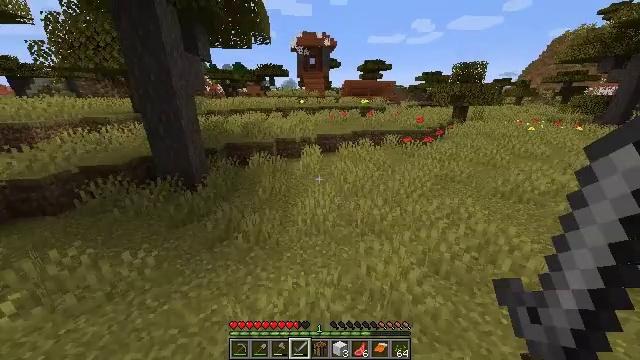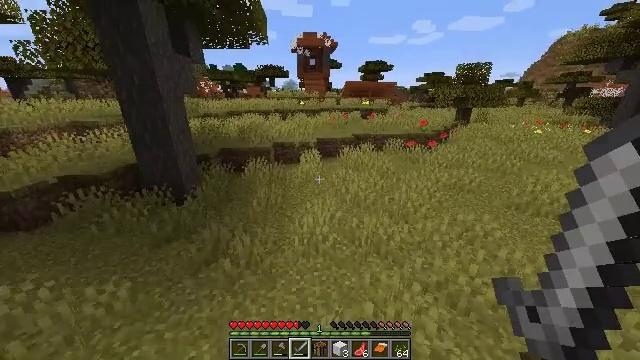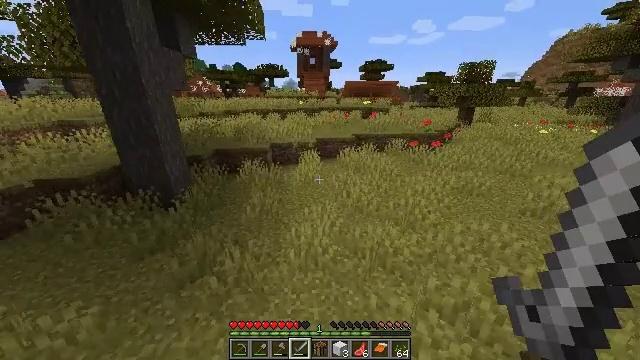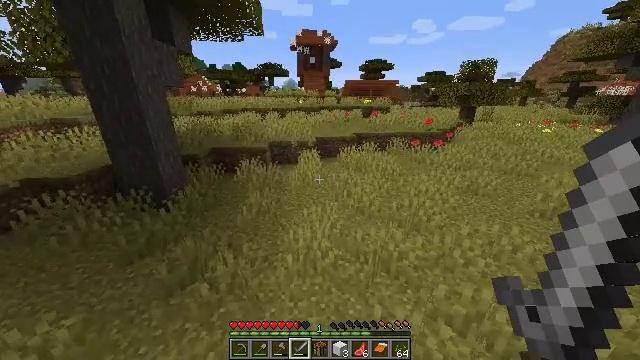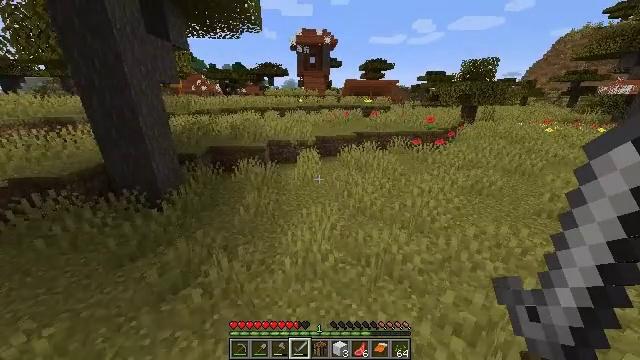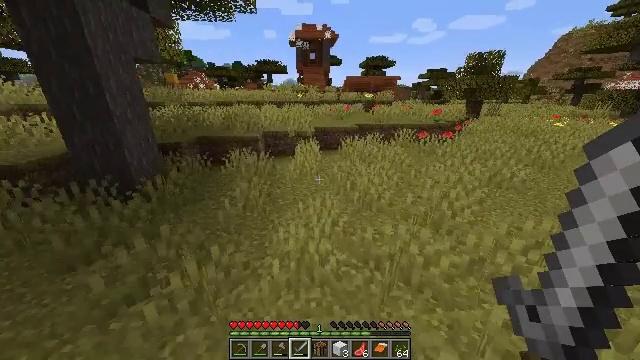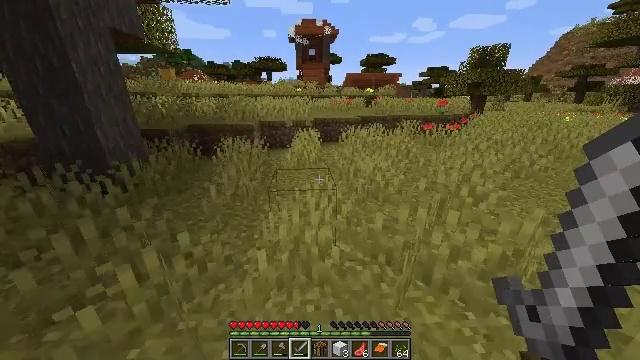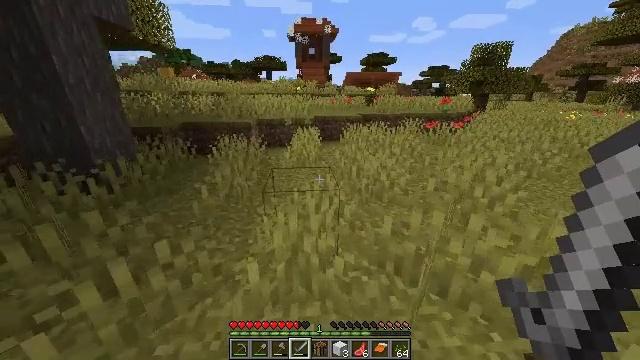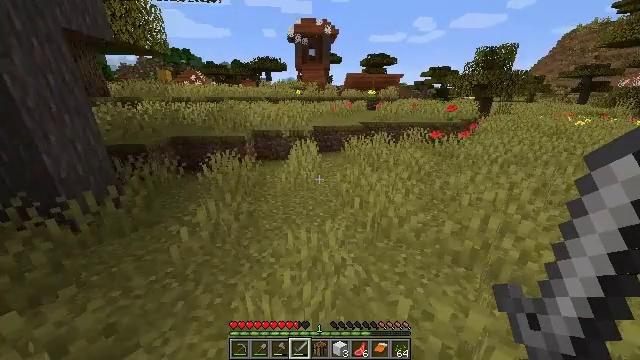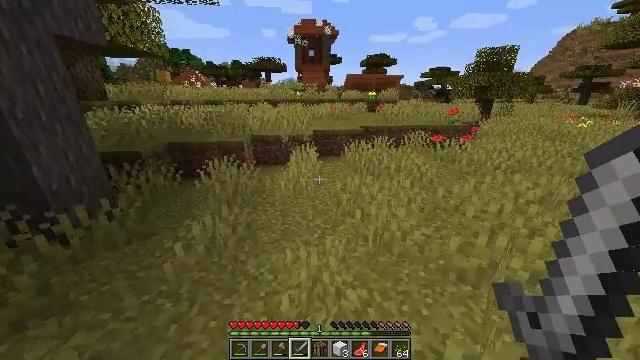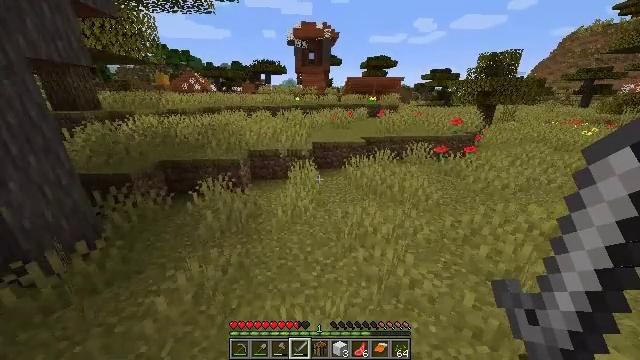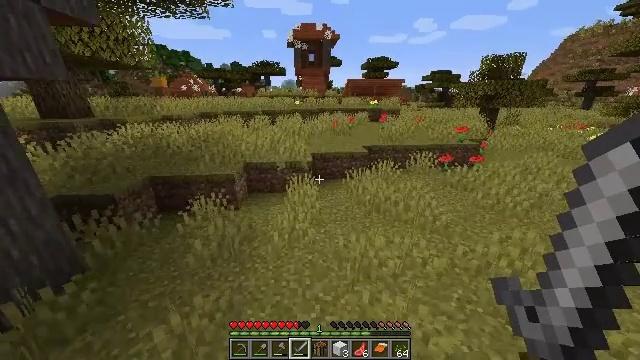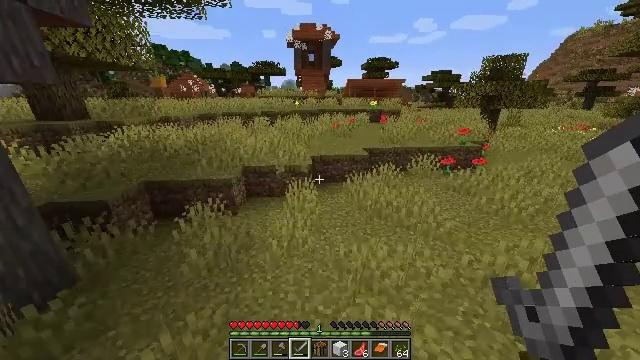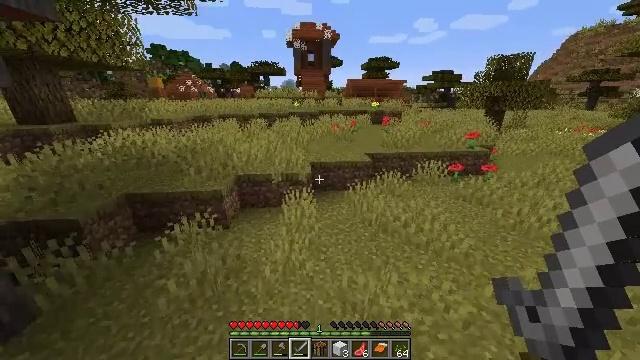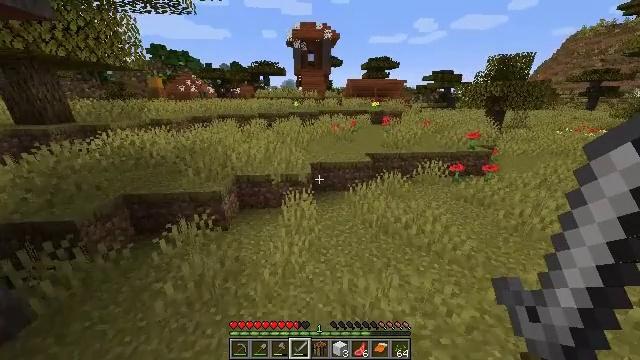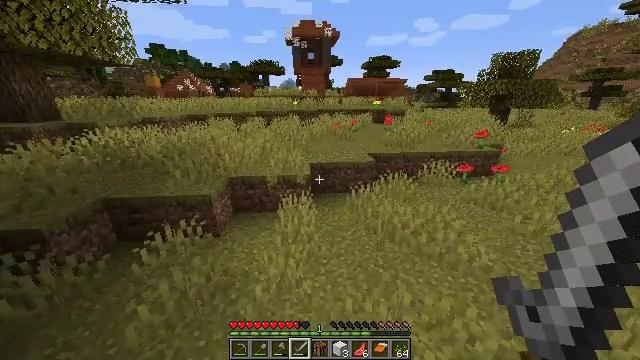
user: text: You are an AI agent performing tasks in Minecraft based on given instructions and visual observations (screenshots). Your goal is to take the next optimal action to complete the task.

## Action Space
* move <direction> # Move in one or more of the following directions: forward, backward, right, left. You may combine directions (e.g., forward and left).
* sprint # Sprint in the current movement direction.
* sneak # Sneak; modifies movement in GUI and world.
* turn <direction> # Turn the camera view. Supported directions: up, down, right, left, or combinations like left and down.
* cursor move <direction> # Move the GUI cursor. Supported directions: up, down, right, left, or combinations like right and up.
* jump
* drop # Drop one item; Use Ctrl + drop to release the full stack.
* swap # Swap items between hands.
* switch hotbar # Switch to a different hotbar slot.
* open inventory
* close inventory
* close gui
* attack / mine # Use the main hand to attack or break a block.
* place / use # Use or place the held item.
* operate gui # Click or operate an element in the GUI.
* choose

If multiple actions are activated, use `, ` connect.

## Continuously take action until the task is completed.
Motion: motion action
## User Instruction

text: Break the melon stem to clear space.
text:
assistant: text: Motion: move forward, sprint, jump
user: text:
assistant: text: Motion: move forward, sprint, jump
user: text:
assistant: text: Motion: move forward, sprint, jump
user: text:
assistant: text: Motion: move forward, sprint, jump
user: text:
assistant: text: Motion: move forward, sprint, jump
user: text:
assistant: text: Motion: move forward, sprint, jump
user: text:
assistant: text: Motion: move forward, sprint, jump
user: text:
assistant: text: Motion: move forward, sprint, jump
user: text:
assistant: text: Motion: move forward, sprint, jump
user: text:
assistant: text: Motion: move forward, sprint, jump
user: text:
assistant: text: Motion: move forward, sprint, jump
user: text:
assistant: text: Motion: move forward, sprint, jump
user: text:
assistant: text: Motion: move forward, sprint, jump
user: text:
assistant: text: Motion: move forward, sprint, jump
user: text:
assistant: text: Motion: move forward, sprint
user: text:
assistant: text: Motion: move forward, sprint
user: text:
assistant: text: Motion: move forward, sprint
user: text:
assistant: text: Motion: move forward, sprint, turn left
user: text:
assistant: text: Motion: move forward, sprint, turn left and up
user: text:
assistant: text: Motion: move forward, sprint
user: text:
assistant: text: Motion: move forward, sprint
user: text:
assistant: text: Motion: move forward, sprint
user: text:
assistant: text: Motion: move forward, sprint
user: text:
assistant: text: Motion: move forward, sprint, jump
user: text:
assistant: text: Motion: move forward, sprint, jump
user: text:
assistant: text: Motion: move forward, sprint, jump
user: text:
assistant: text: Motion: move forward, sprint, jump
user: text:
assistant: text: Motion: move forward, sprint, jump
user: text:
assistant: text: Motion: move forward, sprint, jump
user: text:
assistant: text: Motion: move forward, sprint, jump